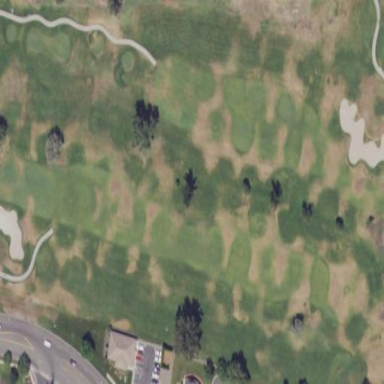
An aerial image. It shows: Golf fairway in the image.